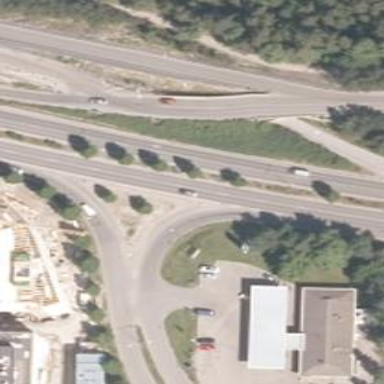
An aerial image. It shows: Trunk link highway.